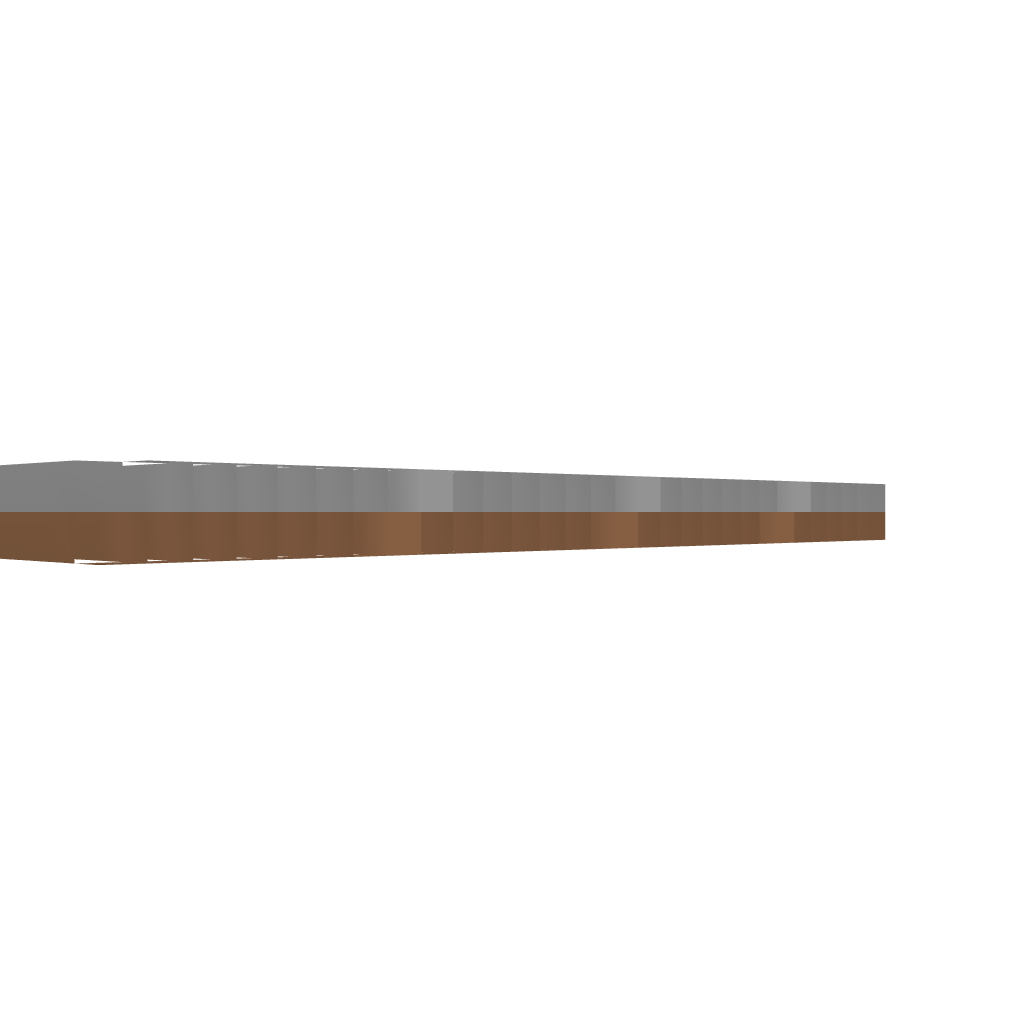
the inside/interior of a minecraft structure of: Big House